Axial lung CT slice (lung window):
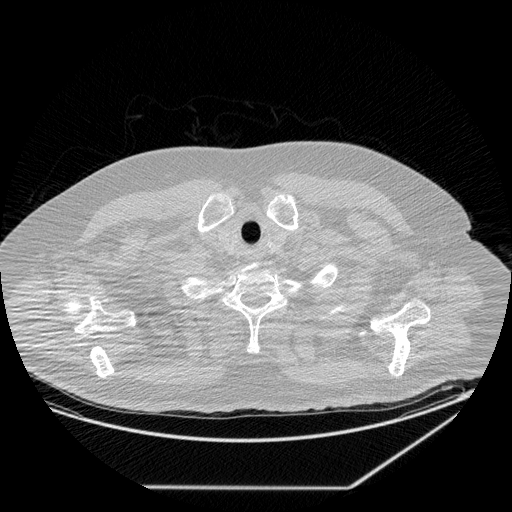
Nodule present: no